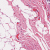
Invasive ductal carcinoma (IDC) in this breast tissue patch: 0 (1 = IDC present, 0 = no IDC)